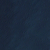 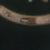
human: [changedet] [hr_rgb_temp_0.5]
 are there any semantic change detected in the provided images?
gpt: An artificial island appeared in the middle of the sea.